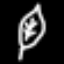
Label: leaf